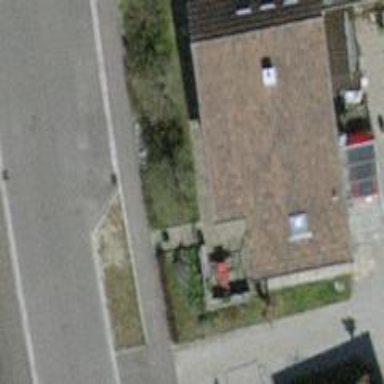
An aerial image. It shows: Building with tile roof.